Question: I'm trying to rotate a line clockwise, to simulate the loading animations we can usually find in internet, but I want to do it by myself.
I want to simulate something similar to this:

But I can't even move a simple line... This is my code trying to rotate a line:
'''
<Canvas>
<Line
Name="LineTransformation"
X1="50" Y1="50"
X2="50" Y2="0"
Stroke="Red"
StrokeThickness="2">
<Line.RenderTransform>
<RotateTransform Angle="0" CenterX="{Binding ElementName=LineTransformation.X2}" CenterY="{Binding ElementName=LineTransformation.Y2}"></RotateTransform>
</Line.RenderTransform>
</Line>
</Canvas>
'''
How can I make something similar? I can't even get how to rotate that line! :_(
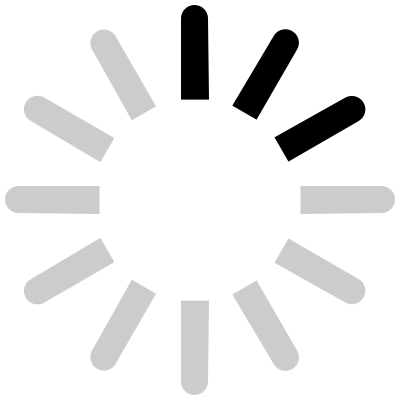
Answer: The line is being rotated. Your image is not even working correctly. This effect is achieved by drawing 12 lines. Then, instead of animating the position of the lines, you animate the 'Opacity' of each line from '1.0' to '0.0' in 12 steps and then jump straight back to '1.0'.
This animation should run on each line in turn and slightly after the previous line so that there is this delayed effect which makes it look like the lines are moving around. You can do this animation using a 'DoubleAnimationUsingKeyFrames' and 12 'DiscreteDoubleKeyFrame' elements with equally spaced 'KeyTime' values.
To accurately reproduce exactly what your image is doing, you'd only need two different opacity levels, but it would still be achieved in the same way.